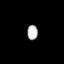
Tissue: lung
Cell type: Epithelial cells
Senescence score: 0.227
Nuclear area (px): 156
Mean DAPI intensity: 183.115